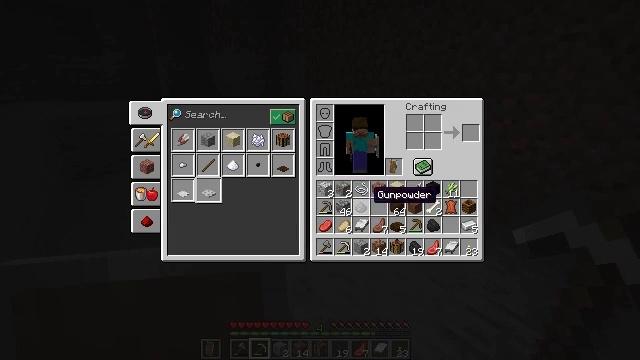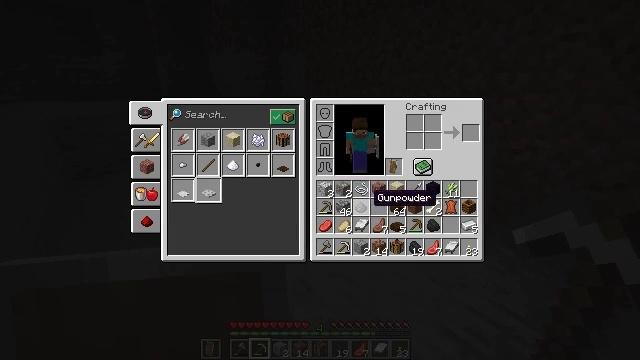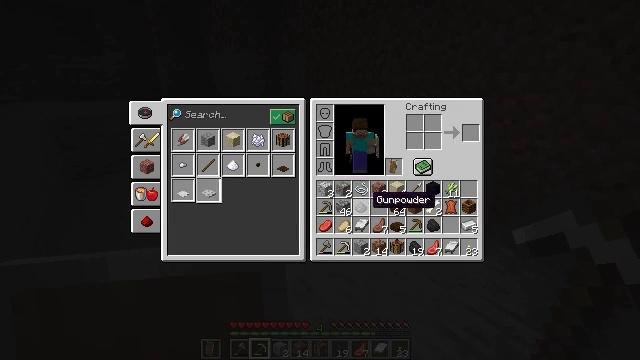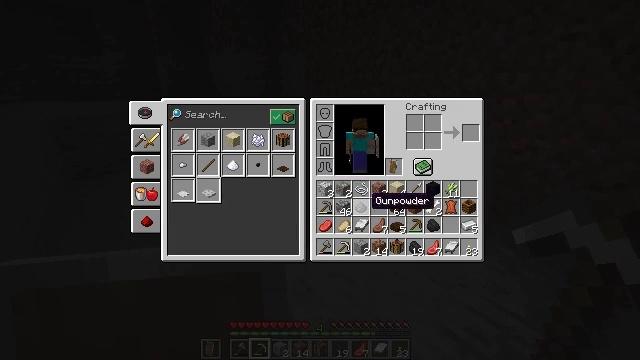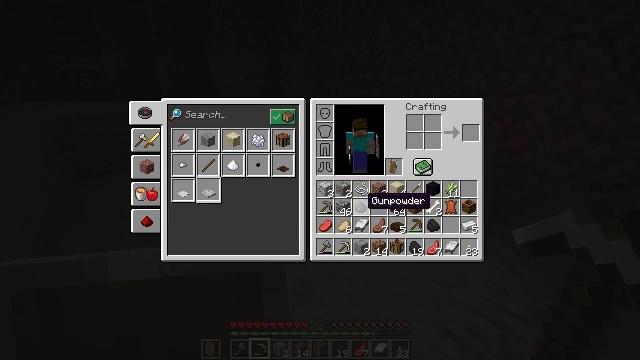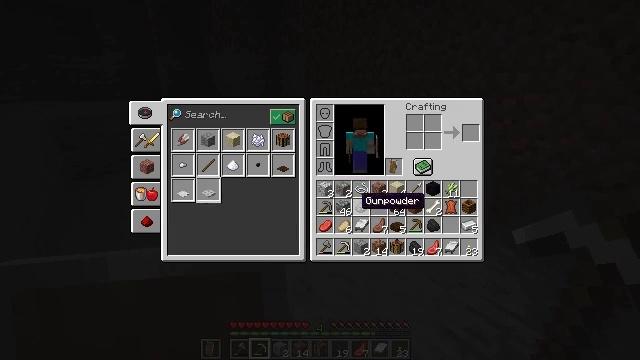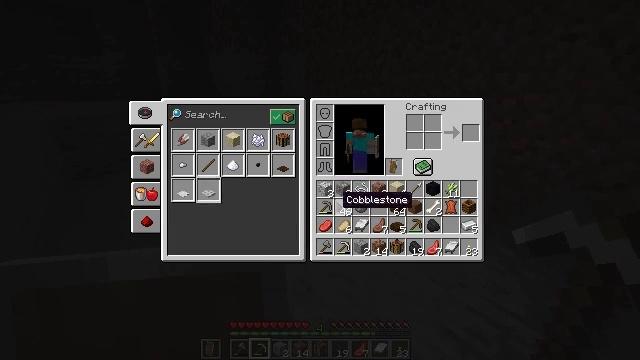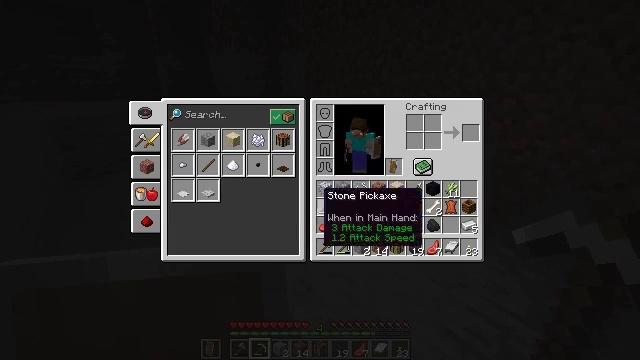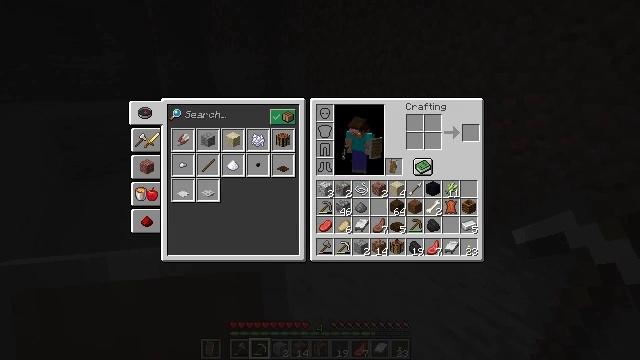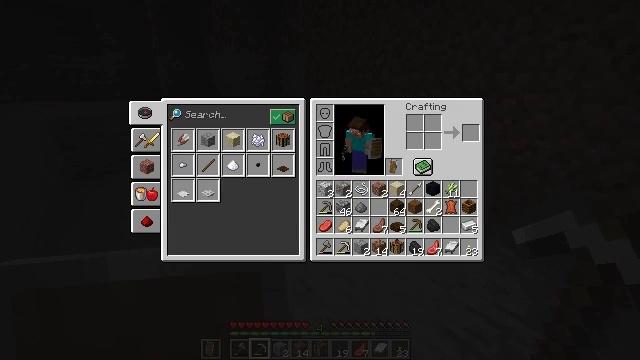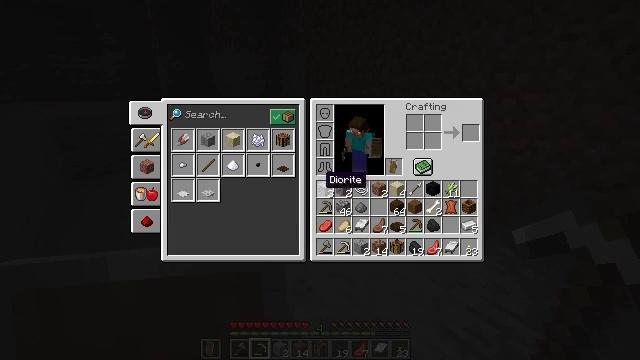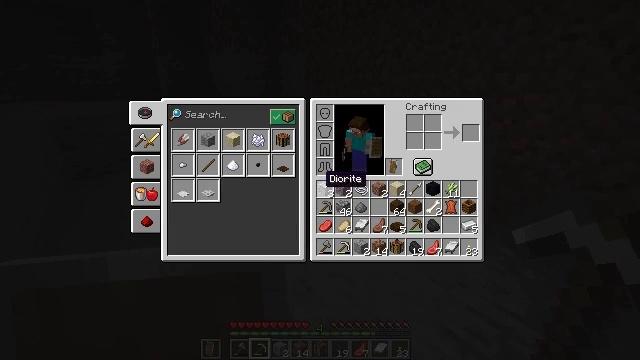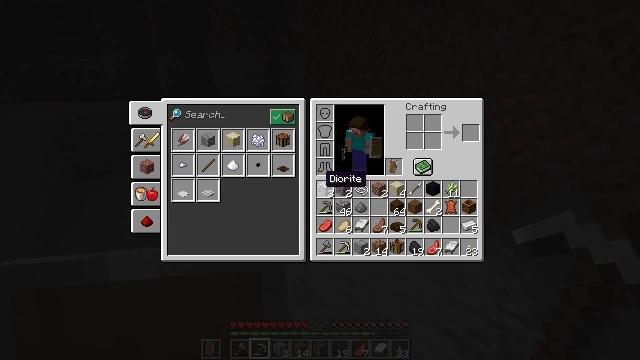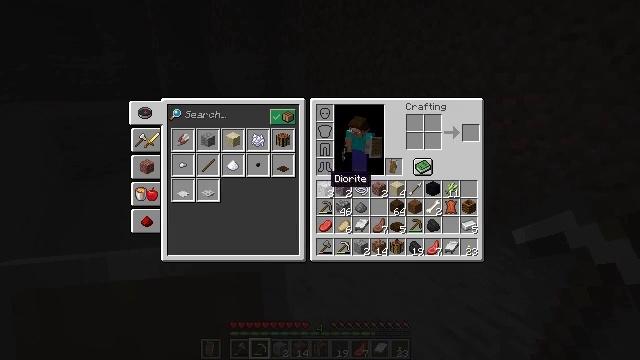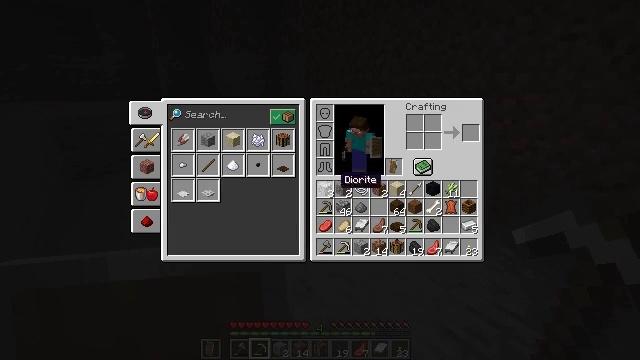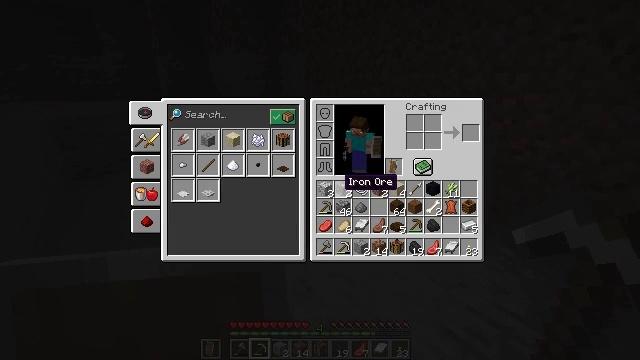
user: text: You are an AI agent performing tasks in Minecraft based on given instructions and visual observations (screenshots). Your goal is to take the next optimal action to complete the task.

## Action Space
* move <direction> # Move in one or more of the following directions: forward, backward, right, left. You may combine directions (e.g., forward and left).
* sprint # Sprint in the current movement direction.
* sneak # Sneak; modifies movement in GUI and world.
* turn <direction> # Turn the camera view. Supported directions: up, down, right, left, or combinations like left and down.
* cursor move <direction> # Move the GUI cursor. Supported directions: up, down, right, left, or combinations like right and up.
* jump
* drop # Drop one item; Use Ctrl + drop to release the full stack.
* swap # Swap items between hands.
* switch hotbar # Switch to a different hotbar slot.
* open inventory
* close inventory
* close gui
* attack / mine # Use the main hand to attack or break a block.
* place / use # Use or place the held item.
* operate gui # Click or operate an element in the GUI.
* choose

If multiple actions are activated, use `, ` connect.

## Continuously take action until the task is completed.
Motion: motion action
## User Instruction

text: Drop a string.
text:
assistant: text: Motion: no_op
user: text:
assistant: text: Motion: sprint
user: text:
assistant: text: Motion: sprint
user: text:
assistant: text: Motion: sprint
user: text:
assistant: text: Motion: sprint
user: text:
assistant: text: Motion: sprint, cursor move left
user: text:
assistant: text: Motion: sprint, cursor move left
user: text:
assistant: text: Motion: sprint
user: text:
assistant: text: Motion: sprint, cursor move up
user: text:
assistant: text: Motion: sprint
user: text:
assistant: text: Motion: sprint
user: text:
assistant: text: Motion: sprint
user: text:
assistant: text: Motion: sprint
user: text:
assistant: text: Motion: sprint, cursor move right
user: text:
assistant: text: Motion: sprint
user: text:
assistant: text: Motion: sprint
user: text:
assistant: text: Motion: sprint
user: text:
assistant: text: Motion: sprint
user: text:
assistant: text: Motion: sprint
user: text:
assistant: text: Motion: sprint
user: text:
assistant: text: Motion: sprint
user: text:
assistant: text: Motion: sprint
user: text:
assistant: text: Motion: sprint
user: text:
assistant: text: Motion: sprint
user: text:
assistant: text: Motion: sprint
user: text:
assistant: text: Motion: sprint
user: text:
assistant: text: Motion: sprint
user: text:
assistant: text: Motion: sprint
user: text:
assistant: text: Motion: sprint
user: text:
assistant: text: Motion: sprint